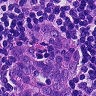
Metastatic tissue present: yes